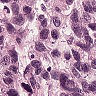
Metastatic tissue present: yes